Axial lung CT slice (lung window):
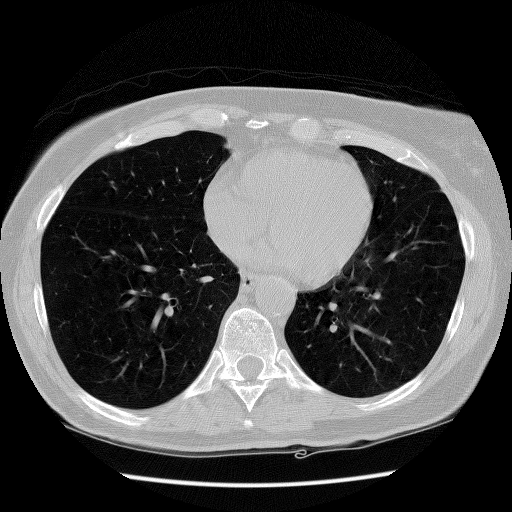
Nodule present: no